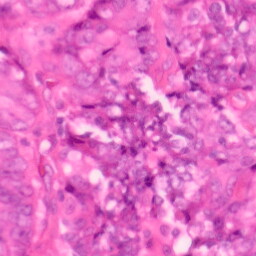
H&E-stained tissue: Colon